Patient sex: M
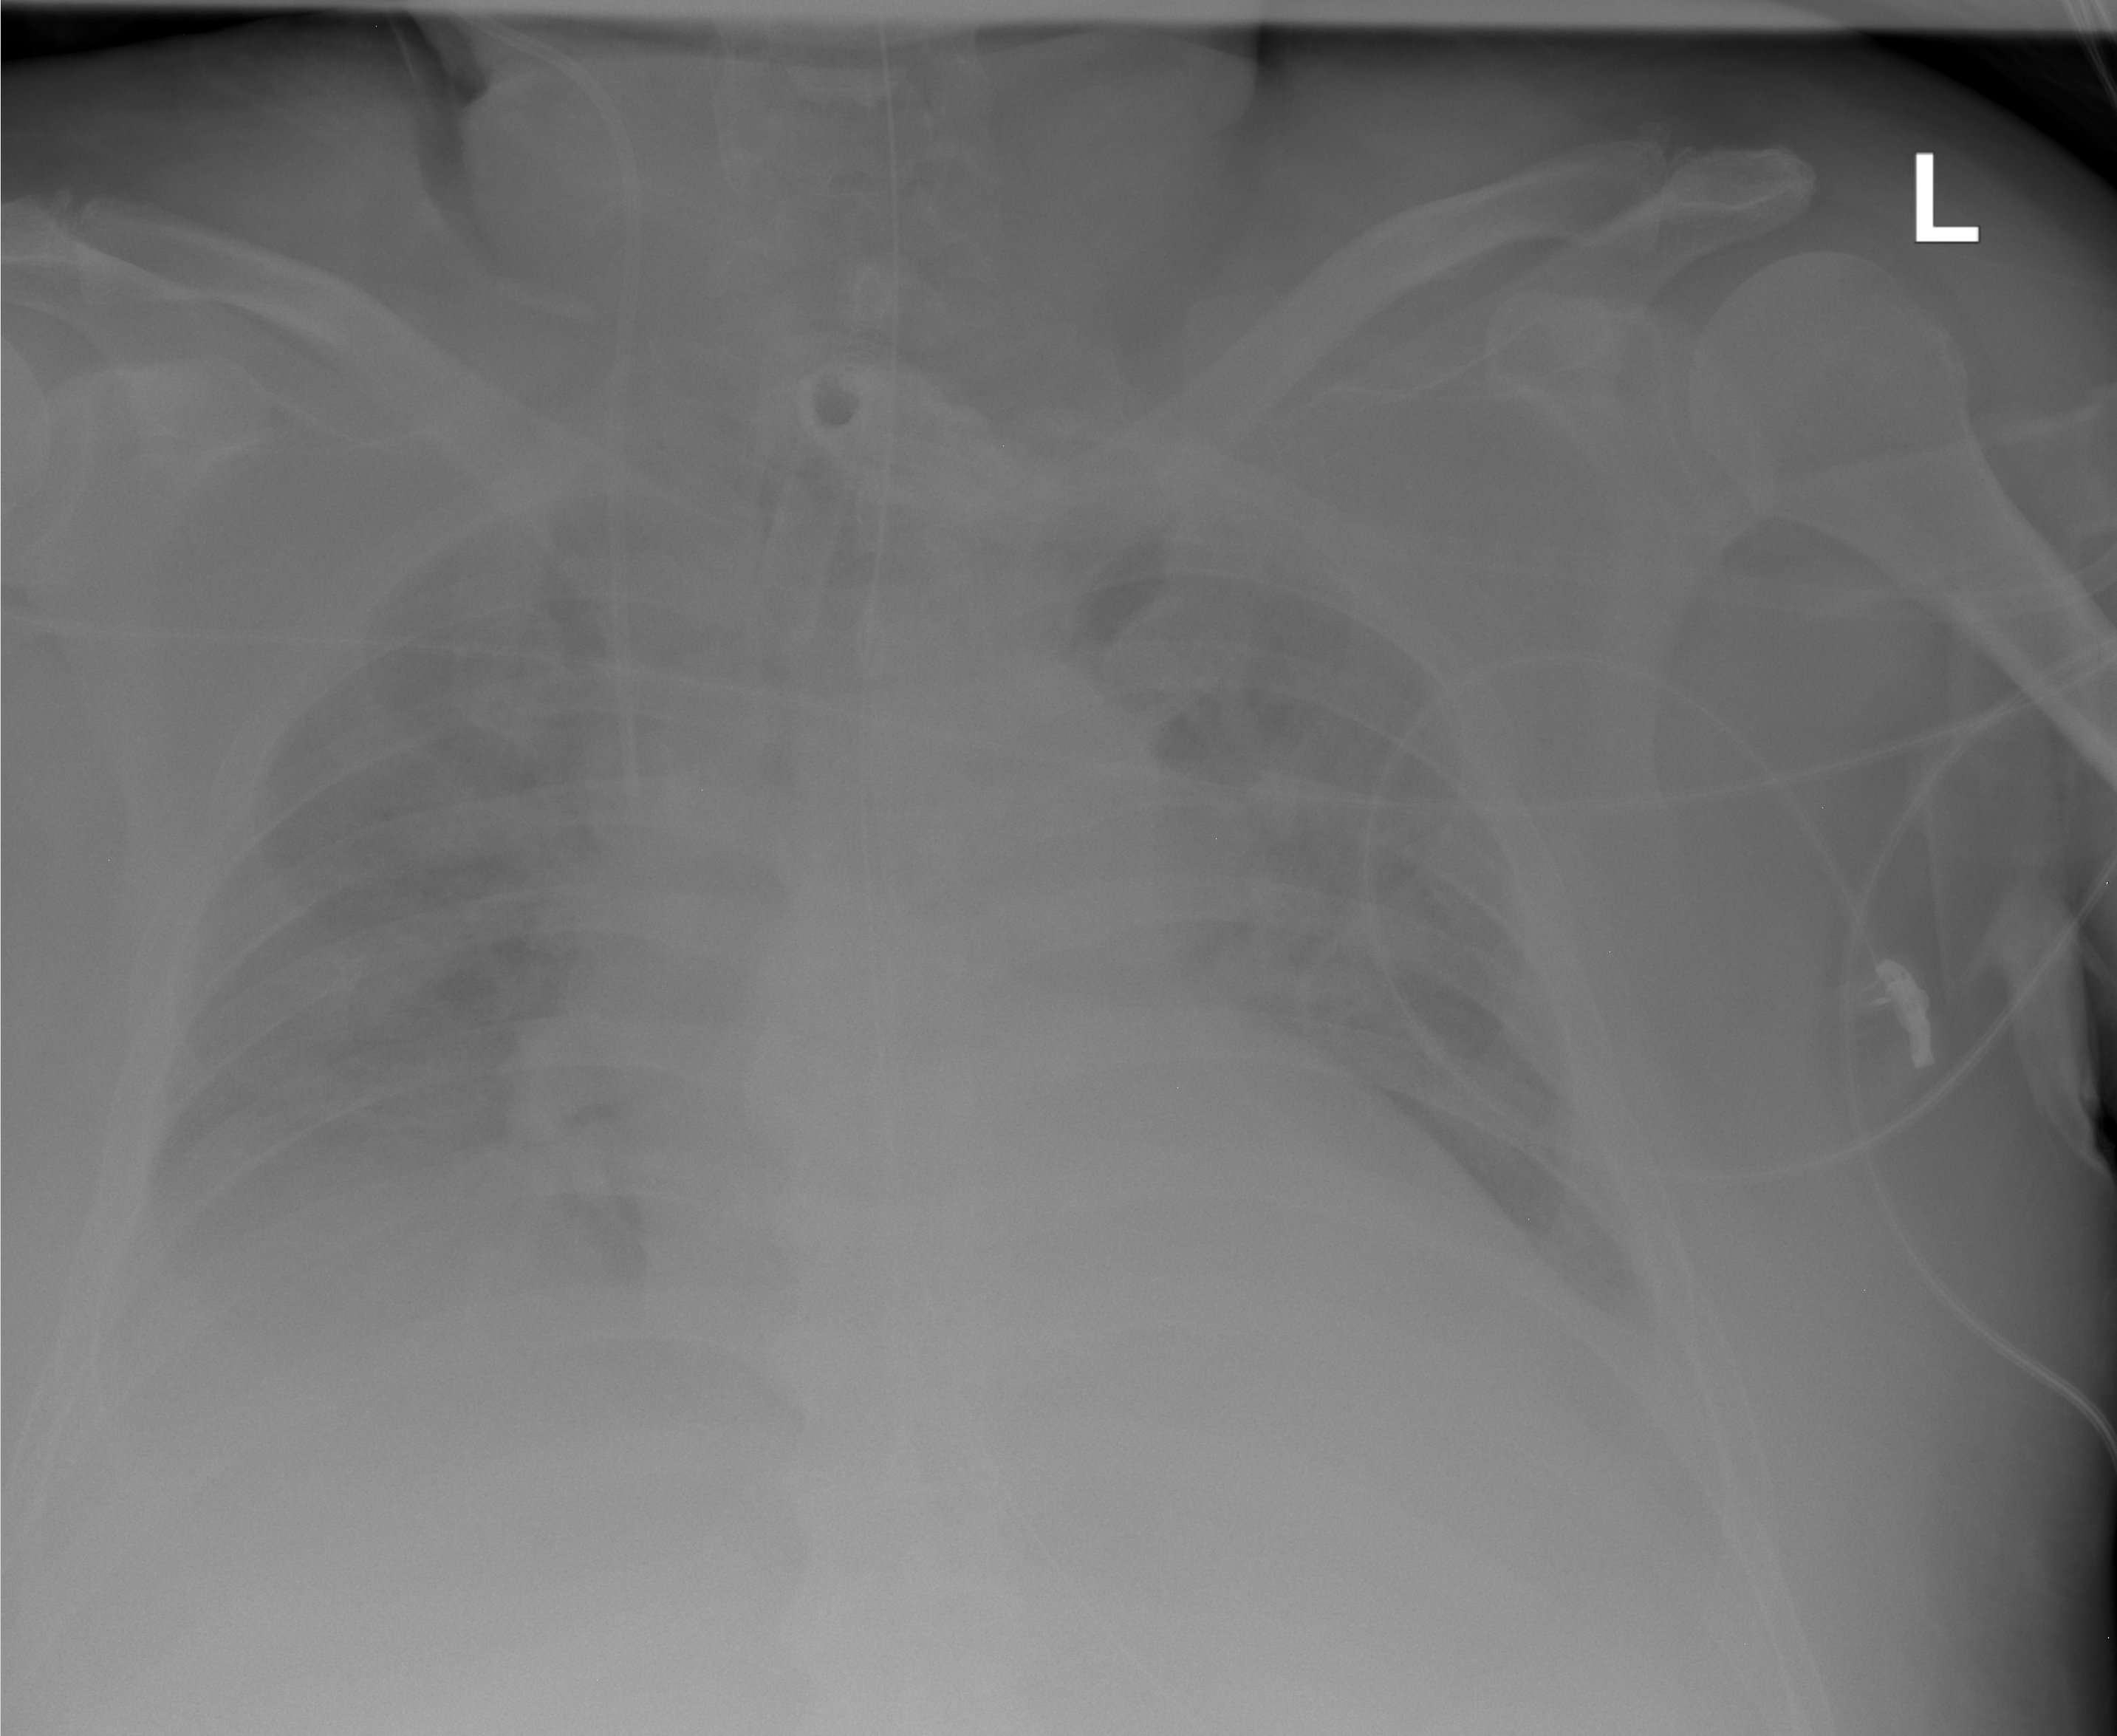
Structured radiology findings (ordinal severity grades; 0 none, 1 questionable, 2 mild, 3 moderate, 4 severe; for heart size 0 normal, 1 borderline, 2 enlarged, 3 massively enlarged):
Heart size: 2
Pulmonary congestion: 3
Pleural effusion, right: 3
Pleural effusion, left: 2
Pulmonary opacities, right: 2
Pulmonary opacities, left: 2
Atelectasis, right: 3
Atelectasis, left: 2